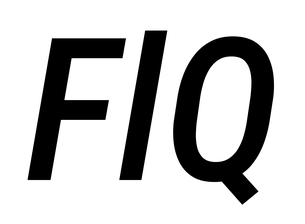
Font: Roboto-Italic_Condensed_Medium_Italic